Field crop: maize
Growth stage: 2
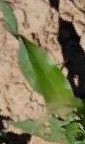
Species: maize